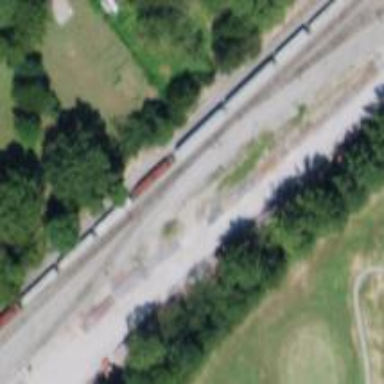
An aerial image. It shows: Railway siding with rails.